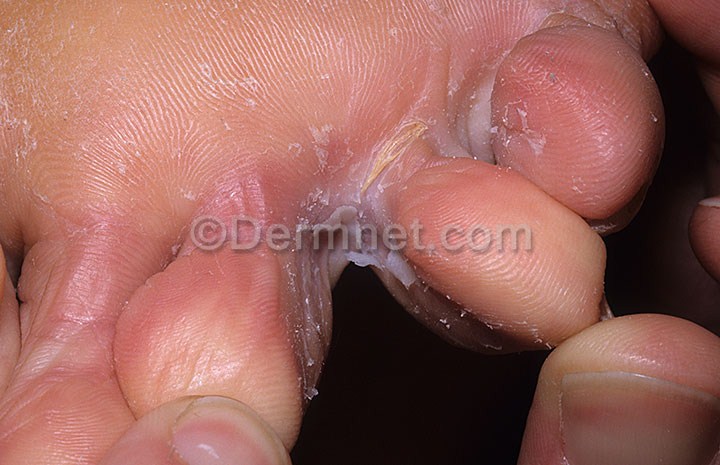
Disease: Tinea Ringworm Candidiasis and other Fungal Infections